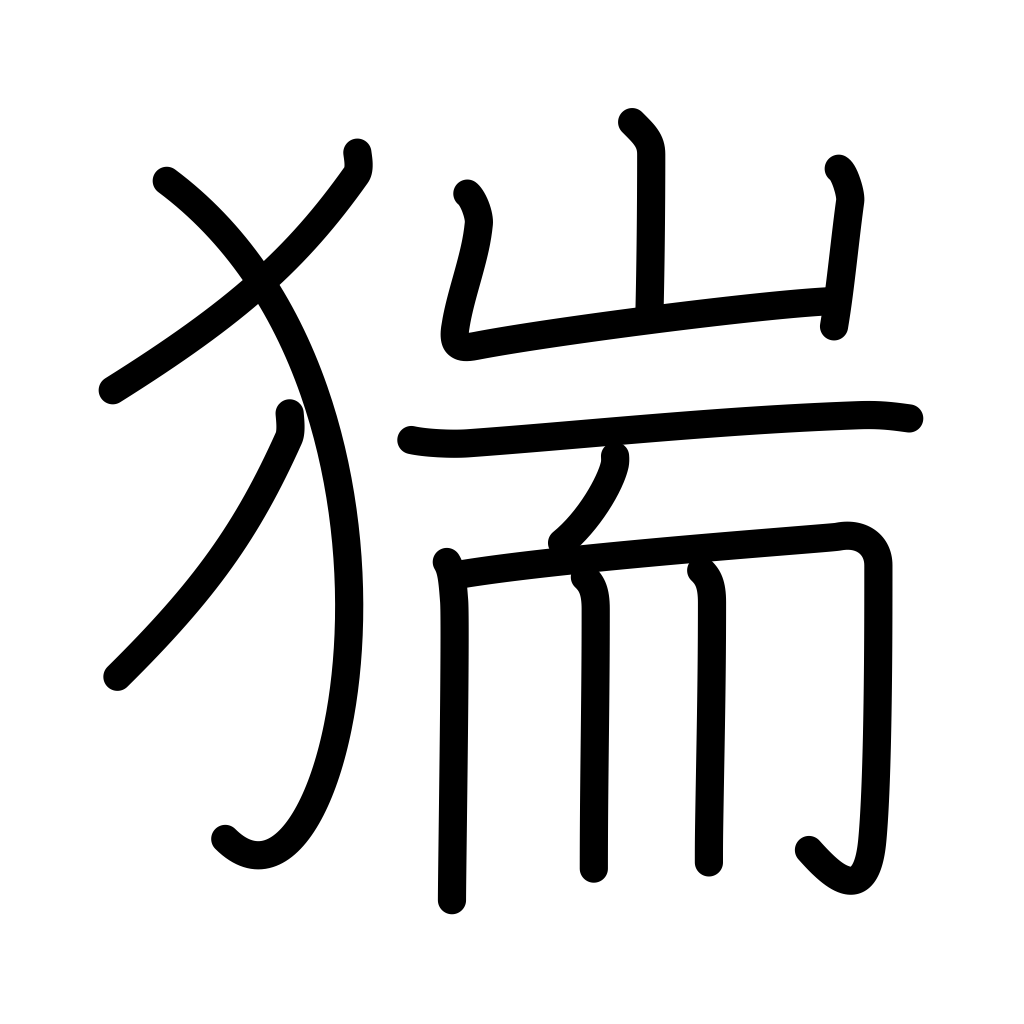
Meaning: wild boar